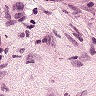
Metastatic tissue present: yes